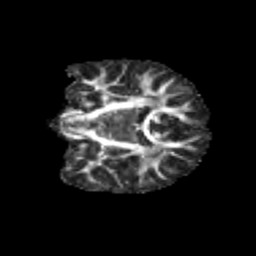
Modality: FA
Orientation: coronal
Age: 9
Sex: male
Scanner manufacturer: siemens
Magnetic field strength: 3 T
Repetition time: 3.8 s
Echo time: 0.07 s